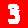
Digit: 3